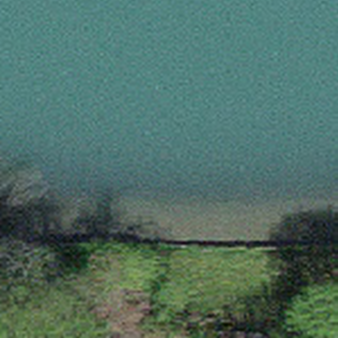
Label: other